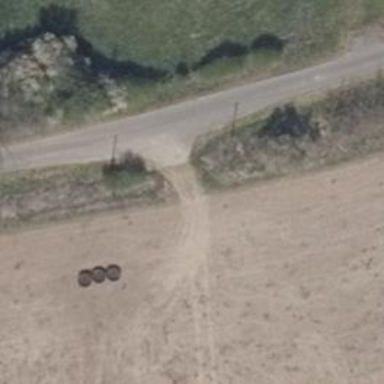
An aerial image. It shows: Well-maintained track road of grade 1.